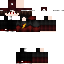
A male human skin with dark skin, wearing brown long hair dressed in a red hoodie and red pants, featuring a closed mouth.